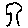
Label: tree